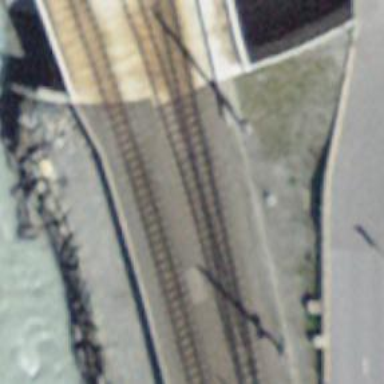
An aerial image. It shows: Narrow-gauge railway siding with contact lines for electrification.